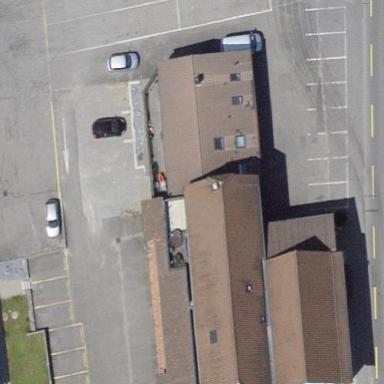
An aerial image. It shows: Building that houses restaurant.